九年级 · 组合几何学
如图, 在 $\triangle A B C$ 中, $\angle C=90^{\circ}, A C=B C=6$, 点 $D, E$ 分别在 $A C$ 和 $B C$上, $C D=2$, 若以 $D E$ 为直径的 $\odot O$ 交 $A B$ 的中点 $F$, 可知 $\odot O$ 的直径是 $($ )

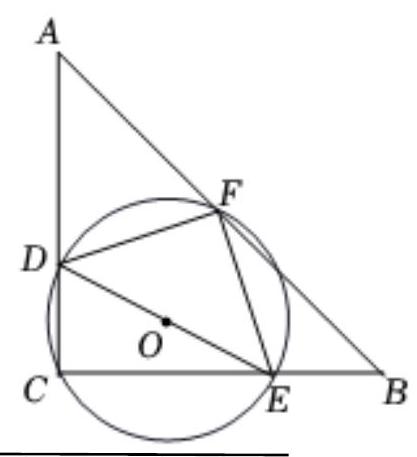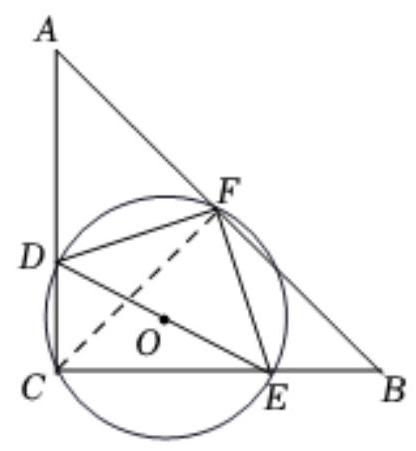
A. $2 \sqrt{3}$

B. 2

C. $2 \sqrt{5}$

D. 5

答案: C
解析: 解: 如图, 连接 $C F$,

$\because \angle A C B=90^{\circ}, F$ 是 $A B$ 的中点, $A C=B C$,

$\therefore C F=\frac{1}{2} A B=A F, C F \perp A B, \angle A=\angle A C F=\angle B C F=45^{\circ}$,

$\therefore \angle A F C=90^{\circ}$,

$\because D E$ 是 $\odot O$ 的直径,

$\therefore \angle D F E=90^{\circ}$,

$\therefore \angle A F D=\angle C F E$,
$\therefore \triangle A D F \cong \triangle C E F(A S A)$,

$\therefore C E=A D=A C-C D=6-2=4$,

由勾股定理得: $D E=\sqrt{2^{2}+4^{2}}=2 \sqrt{5}$.

故选: $C$.

如图, 连接 $C F$, 证明 $\triangle A D F \cong \triangle C E F$, 得 $C E=A D=4$, 最后由勾股定理可得直径 $D E$ 的长.

本题考查了圆周角定理, 等腰直角三角形的性质, 三角形全等的性质和判定, 勾股定理, 连接 $C F$ 证明 $\triangle A D F \cong \triangle C E F$ 是解题的关键.